Field crop: maize
Growth stage: 2
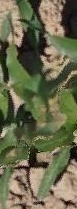
Species: maize